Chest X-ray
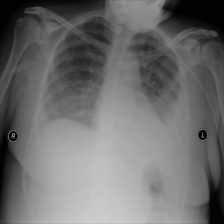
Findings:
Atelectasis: negative
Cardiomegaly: negative
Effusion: positive
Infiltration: positive
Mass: negative
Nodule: negative
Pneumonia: negative
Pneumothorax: negative
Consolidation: negative
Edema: negative
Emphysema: negative
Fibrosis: negative
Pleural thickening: negative
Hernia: negative